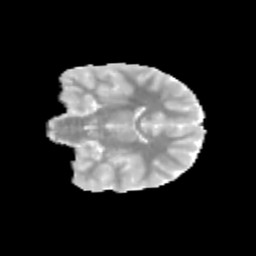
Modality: MD
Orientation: coronal
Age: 9
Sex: male
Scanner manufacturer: siemens
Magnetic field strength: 3 T
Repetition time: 3.8 s
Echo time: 0.07 s